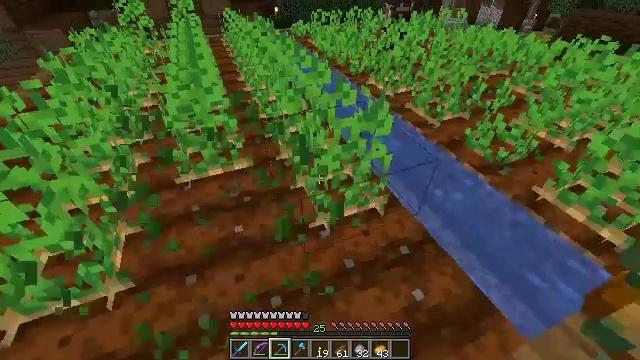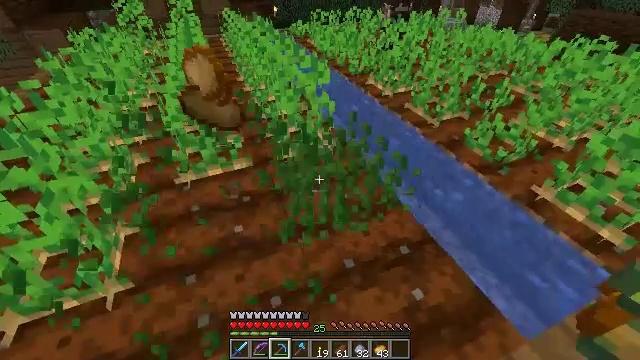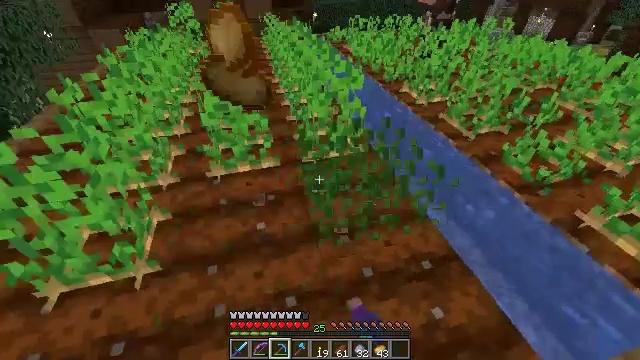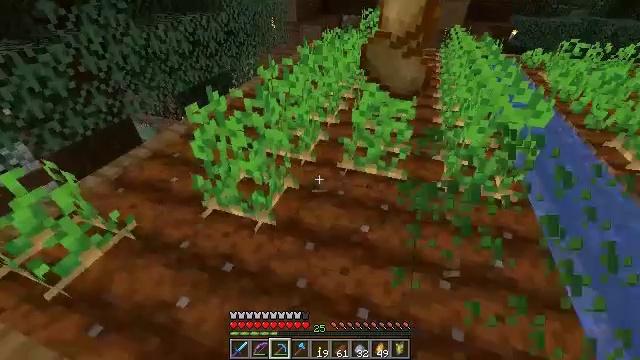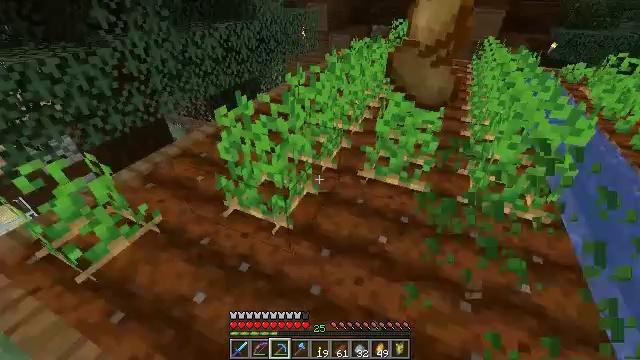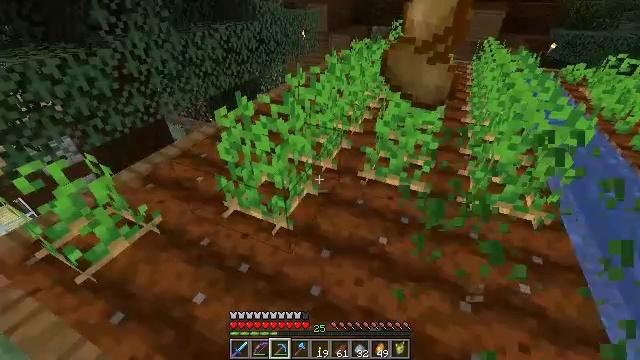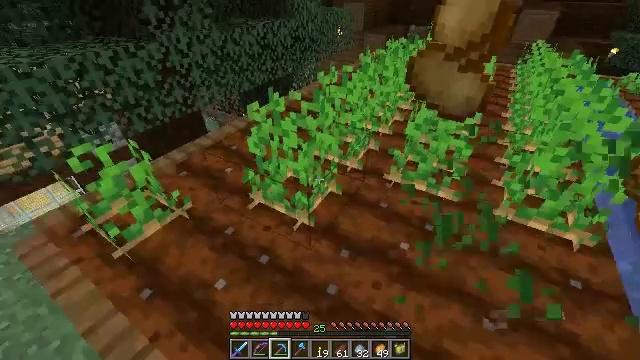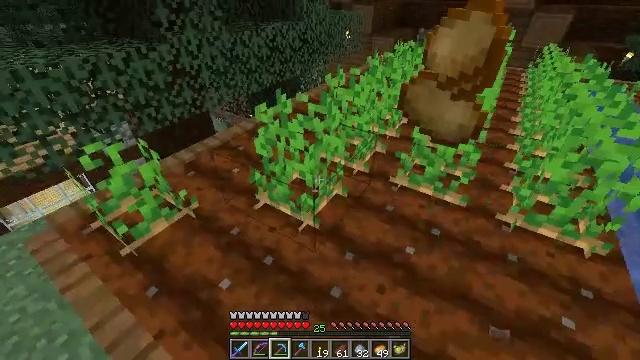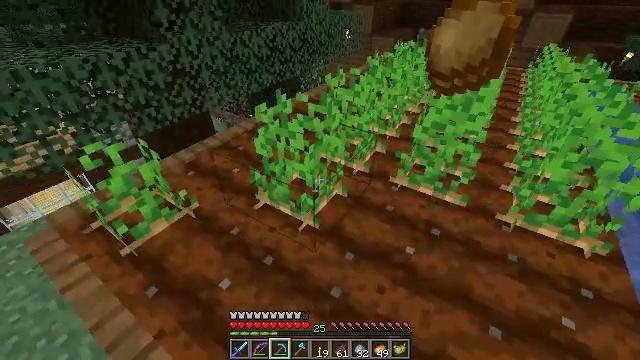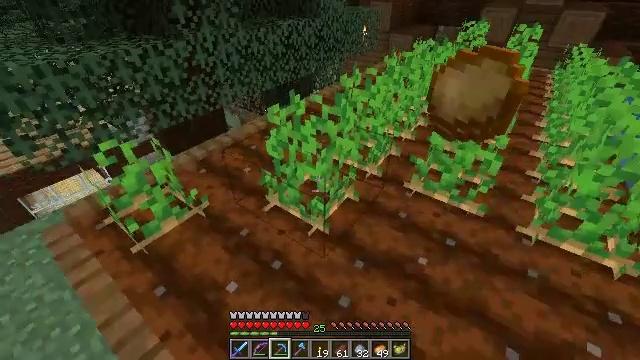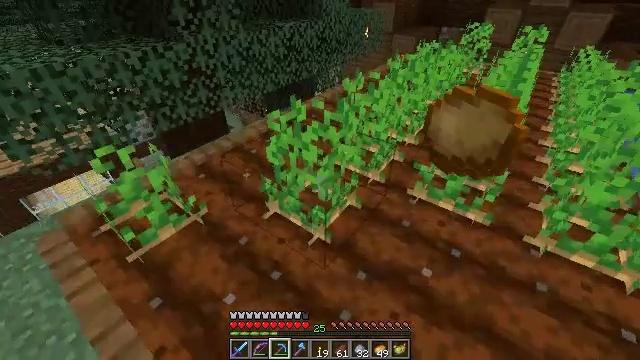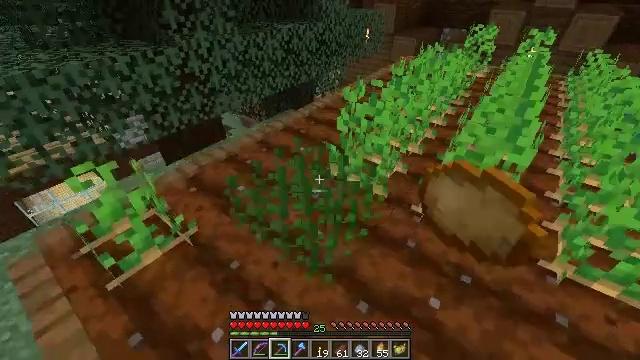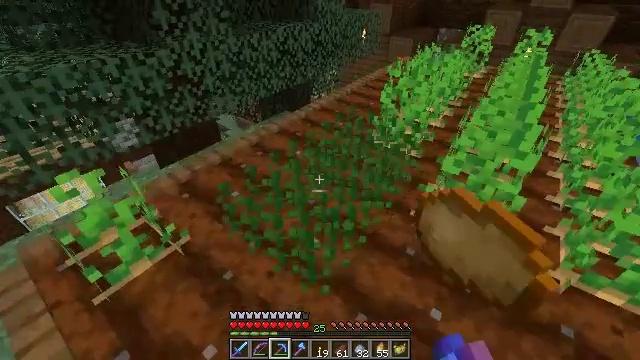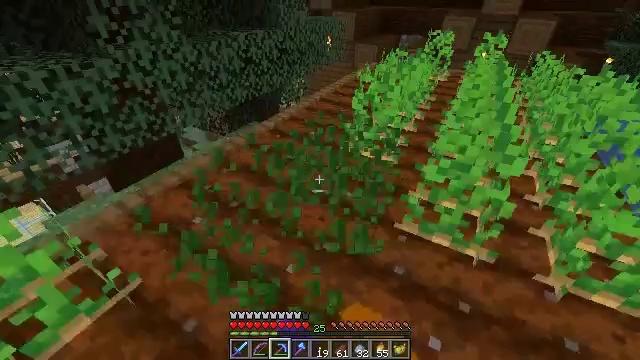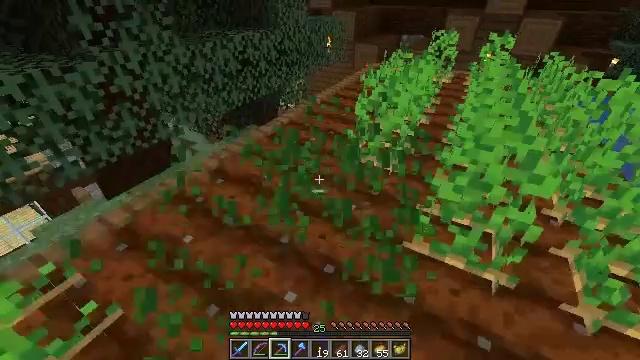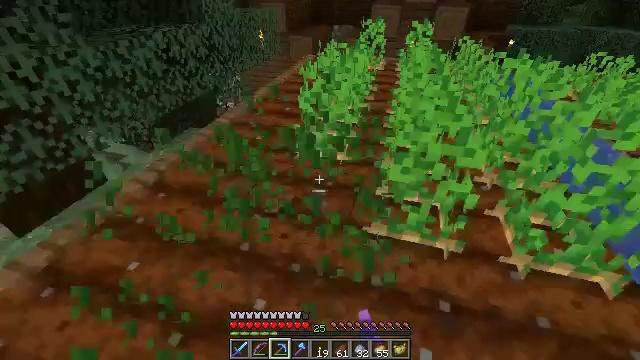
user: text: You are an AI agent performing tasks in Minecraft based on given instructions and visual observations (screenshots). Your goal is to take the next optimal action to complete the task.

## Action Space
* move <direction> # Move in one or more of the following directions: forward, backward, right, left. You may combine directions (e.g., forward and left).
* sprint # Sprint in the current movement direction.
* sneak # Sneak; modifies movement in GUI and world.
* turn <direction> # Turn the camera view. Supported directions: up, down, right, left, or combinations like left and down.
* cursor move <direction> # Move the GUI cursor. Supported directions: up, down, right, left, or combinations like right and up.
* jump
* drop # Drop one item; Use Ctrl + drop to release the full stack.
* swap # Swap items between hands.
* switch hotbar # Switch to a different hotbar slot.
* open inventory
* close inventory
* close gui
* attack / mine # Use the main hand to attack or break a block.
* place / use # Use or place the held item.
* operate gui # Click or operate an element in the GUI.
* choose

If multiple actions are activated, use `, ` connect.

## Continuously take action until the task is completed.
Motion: motion action
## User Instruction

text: Mine potatoes from the farmland.
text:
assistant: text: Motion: attack / mine
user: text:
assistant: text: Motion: turn left, attack / mine
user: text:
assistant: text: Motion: turn left and up
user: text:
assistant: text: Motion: turn left and up
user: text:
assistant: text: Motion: no_op
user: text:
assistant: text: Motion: turn left
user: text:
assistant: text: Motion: turn left
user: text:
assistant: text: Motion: no_op
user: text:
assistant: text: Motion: move forward, turn left
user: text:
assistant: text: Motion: move forward
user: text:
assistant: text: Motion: move forward, attack / mine
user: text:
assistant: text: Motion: move forward, attack / mine
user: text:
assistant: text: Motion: move forward, turn right and up
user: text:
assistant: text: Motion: attack / mine
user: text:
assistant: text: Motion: turn right and down, attack / mine
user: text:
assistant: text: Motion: turn right, attack / mine
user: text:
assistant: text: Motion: move right, attack / mine
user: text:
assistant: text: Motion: move forward and move right, attack / mine
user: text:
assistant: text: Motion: move forward and move right, attack / mine
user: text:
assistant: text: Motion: move forward and move right, turn right
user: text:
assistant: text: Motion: move forward and move right, attack / mine
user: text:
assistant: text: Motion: move forward, turn left and up
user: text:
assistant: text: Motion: move forward, turn left
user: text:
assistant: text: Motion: move forward, turn left, attack / mine
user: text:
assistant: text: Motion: move forward and move left, turn left, attack / mine
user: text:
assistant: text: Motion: move forward and move left, turn left, attack / mine
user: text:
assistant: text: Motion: move left, turn left and down, attack / mine
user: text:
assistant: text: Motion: move left, turn left, attack / mine
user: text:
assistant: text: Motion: move left, attack / mine
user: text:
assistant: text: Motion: move left, attack / mine